Aerial crown-view tile of a tropical tree (Barro Colorado Island, Panama), acquired 20250616:
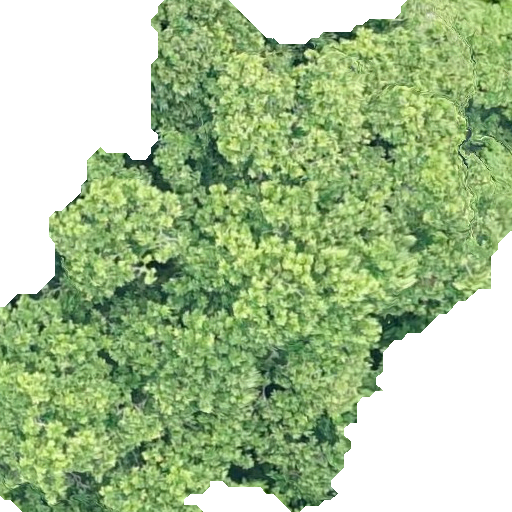
Species: Anacardium excelsum
GBIF accepted scientific name: Anacardium excelsum
Crown area: 301.234 m²